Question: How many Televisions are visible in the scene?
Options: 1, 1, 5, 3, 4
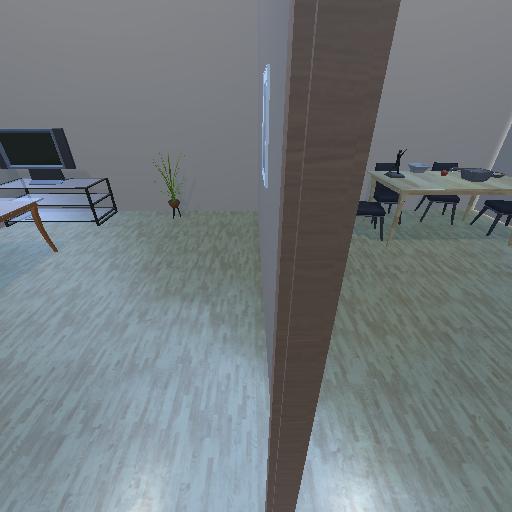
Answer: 1